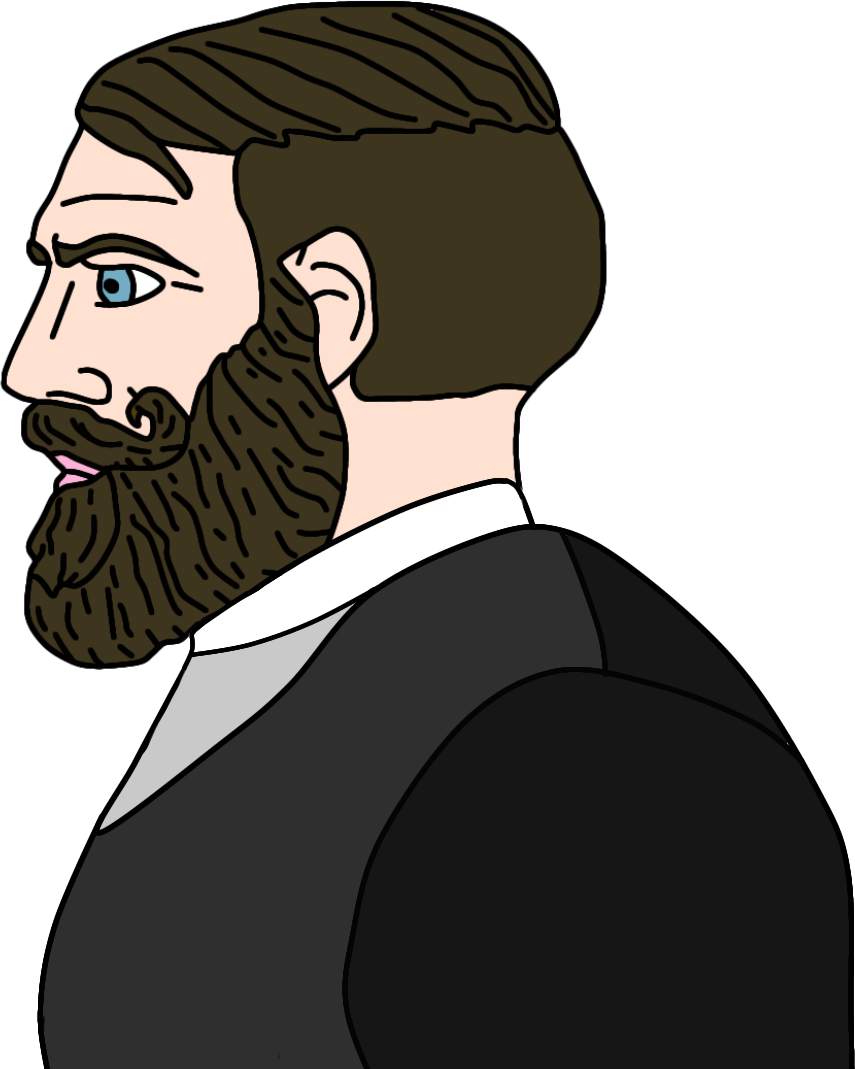
Label: 4_Yes_Chad